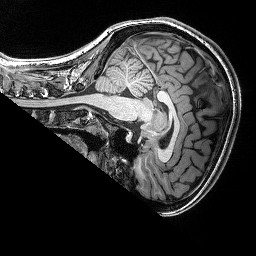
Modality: T1w
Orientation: sagittal
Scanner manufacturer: siemens
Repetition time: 2.25 s
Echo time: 0.00418 s